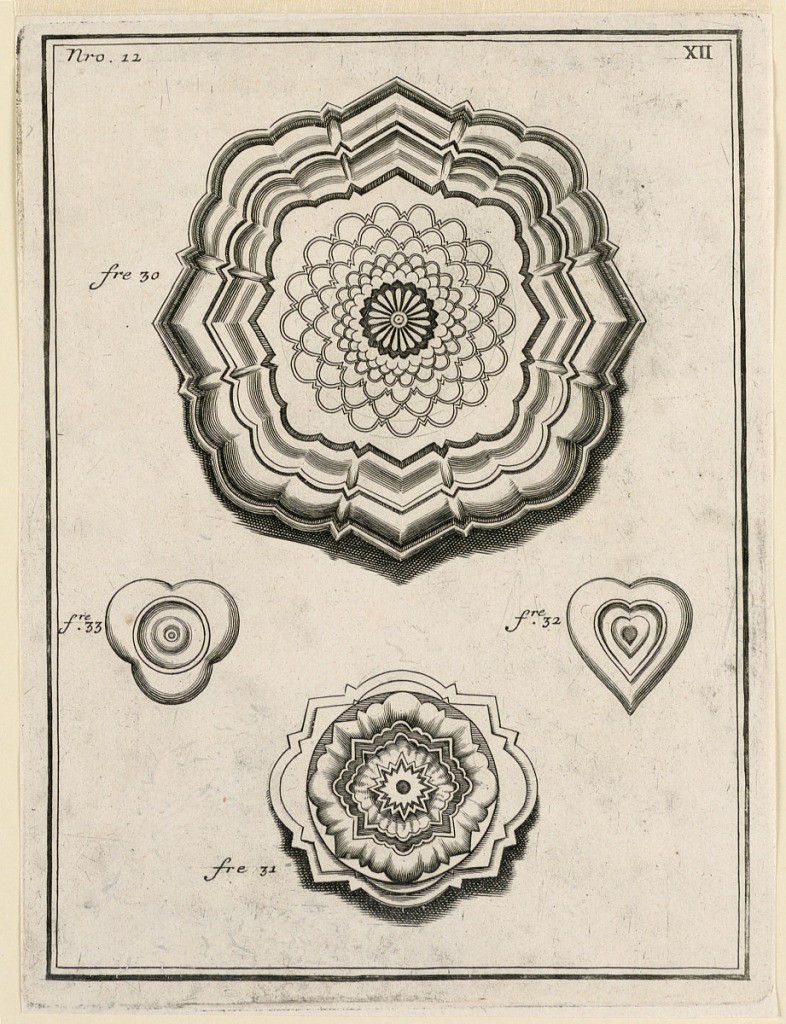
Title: Plate 12 of the Recueil d' ouvrages curieux de mathématique et de mécanique...
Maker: Gaspard Grollier de Seviere II, French, 1677 - 1745
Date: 1732
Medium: Engraving on white laid paper
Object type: Print
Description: Four designs, the upper one similar to a large rosette, with radiating petal shapes, with frame alternately rounded and angled. Below, a small trefoil shape around a circle and small concentric hearts. Bottom, a sunburst becoming more geometrical. Numbered figs. 30, 31, 32, 33.